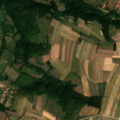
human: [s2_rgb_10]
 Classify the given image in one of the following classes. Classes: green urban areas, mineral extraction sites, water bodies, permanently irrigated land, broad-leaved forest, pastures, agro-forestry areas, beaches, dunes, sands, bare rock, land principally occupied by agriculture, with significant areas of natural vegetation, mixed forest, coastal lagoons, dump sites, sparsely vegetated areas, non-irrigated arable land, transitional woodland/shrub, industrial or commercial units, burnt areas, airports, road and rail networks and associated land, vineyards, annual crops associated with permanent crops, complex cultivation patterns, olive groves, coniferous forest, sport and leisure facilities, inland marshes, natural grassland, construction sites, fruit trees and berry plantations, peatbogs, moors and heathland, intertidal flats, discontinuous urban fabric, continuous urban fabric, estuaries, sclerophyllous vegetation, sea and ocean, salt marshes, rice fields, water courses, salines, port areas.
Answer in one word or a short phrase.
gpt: non-irrigated arable land, complex cultivation patterns, land principally occupied by agriculture, with significant areas of natural vegetation, broad-leaved forest